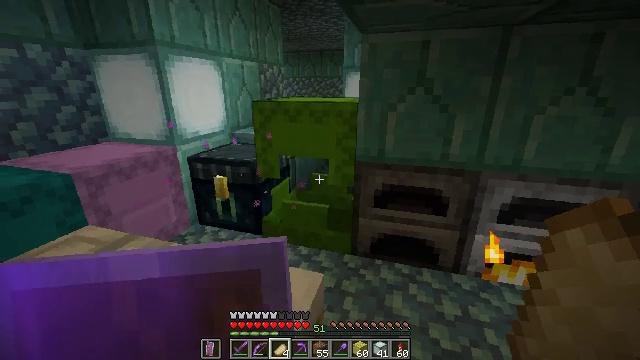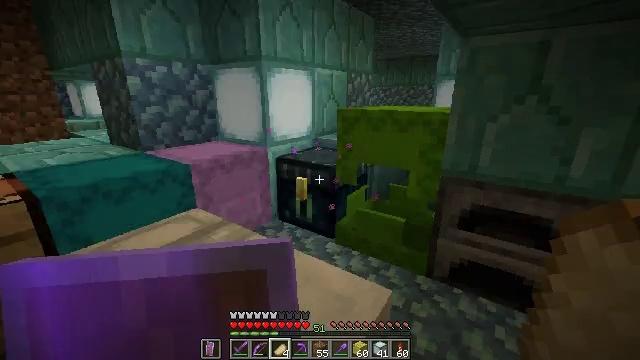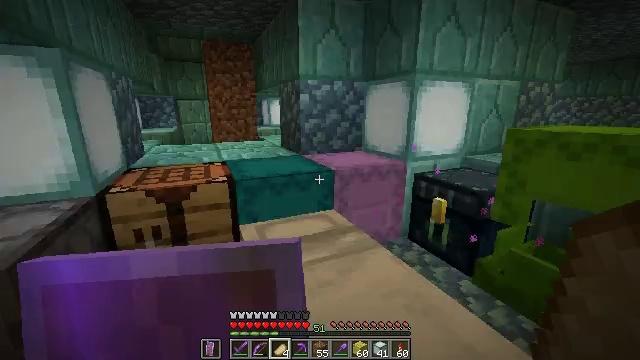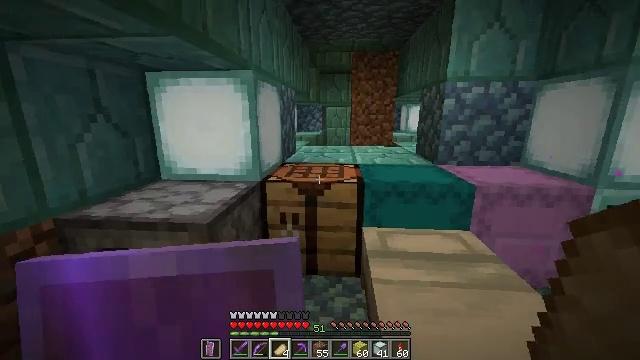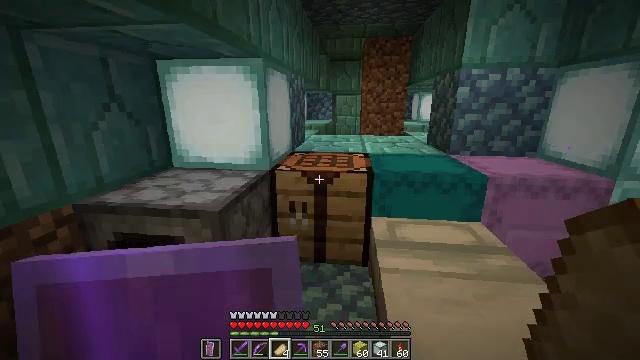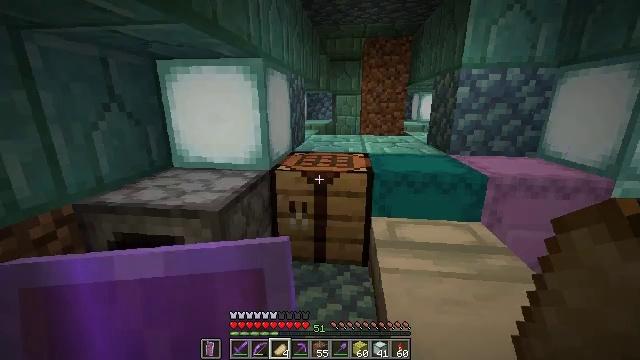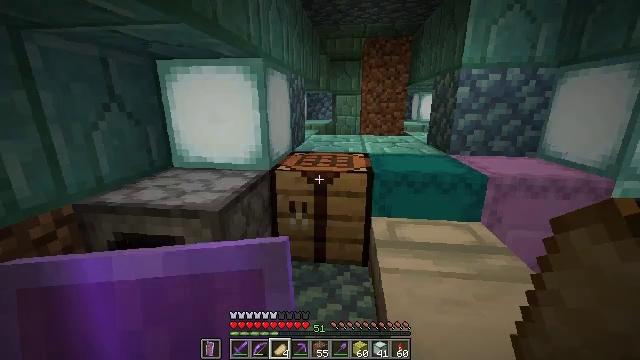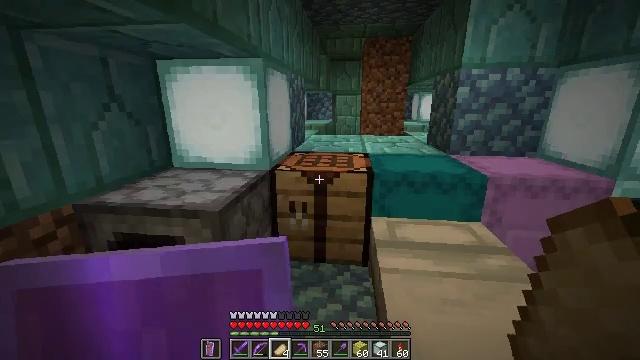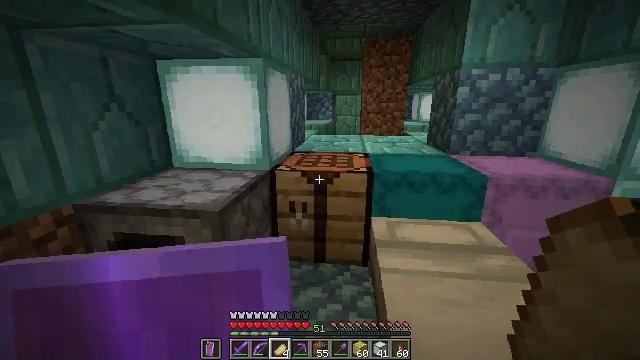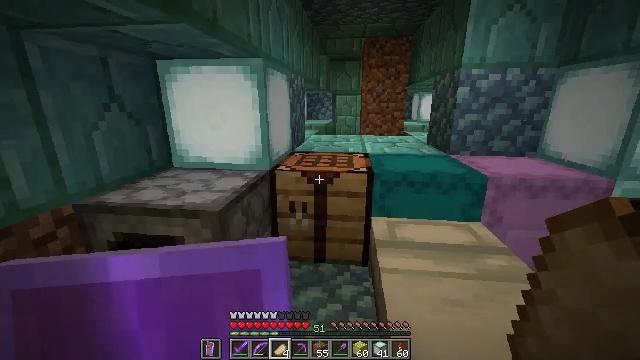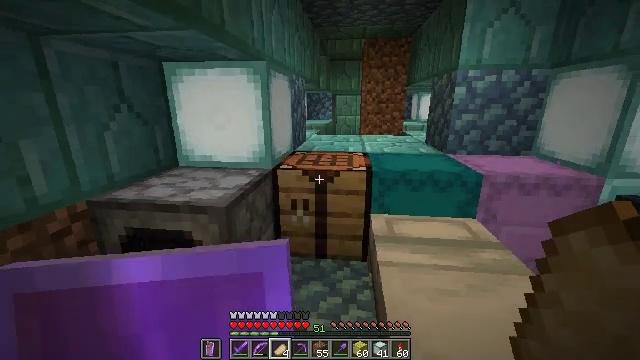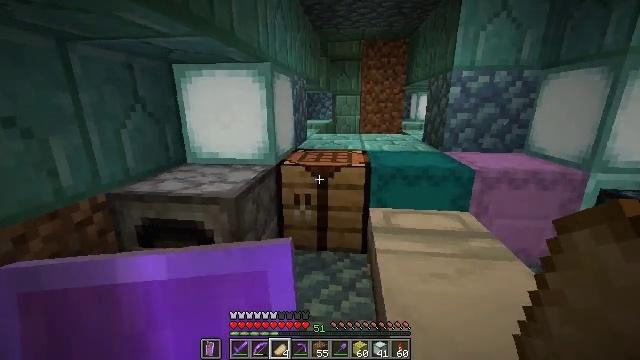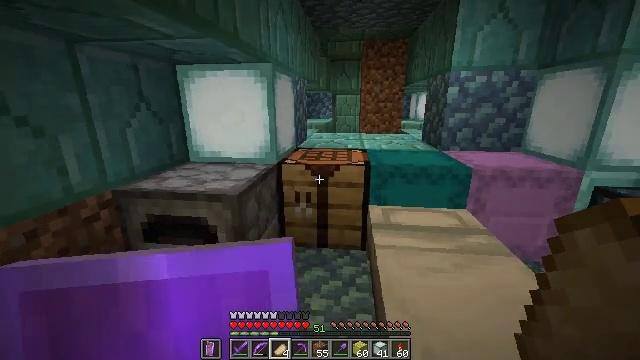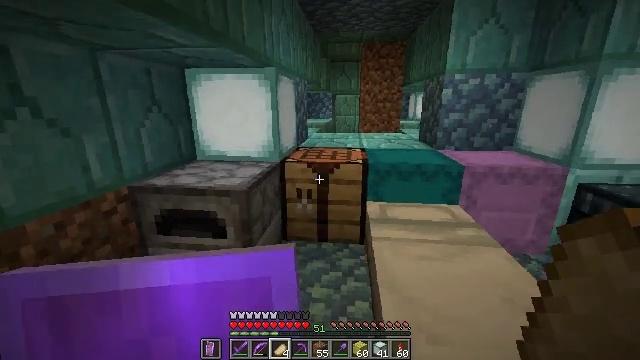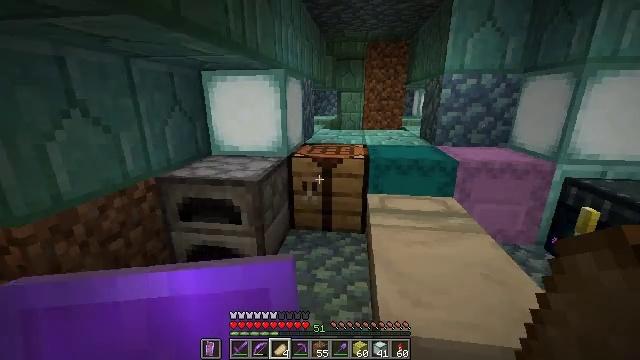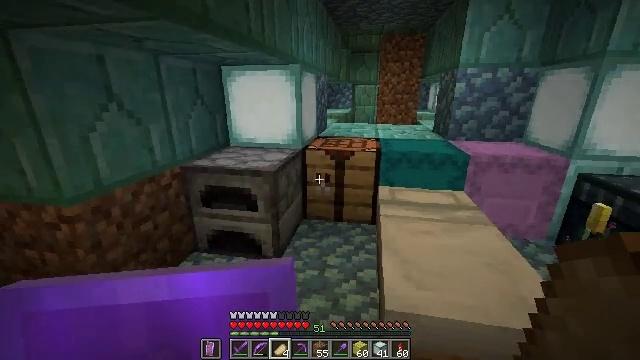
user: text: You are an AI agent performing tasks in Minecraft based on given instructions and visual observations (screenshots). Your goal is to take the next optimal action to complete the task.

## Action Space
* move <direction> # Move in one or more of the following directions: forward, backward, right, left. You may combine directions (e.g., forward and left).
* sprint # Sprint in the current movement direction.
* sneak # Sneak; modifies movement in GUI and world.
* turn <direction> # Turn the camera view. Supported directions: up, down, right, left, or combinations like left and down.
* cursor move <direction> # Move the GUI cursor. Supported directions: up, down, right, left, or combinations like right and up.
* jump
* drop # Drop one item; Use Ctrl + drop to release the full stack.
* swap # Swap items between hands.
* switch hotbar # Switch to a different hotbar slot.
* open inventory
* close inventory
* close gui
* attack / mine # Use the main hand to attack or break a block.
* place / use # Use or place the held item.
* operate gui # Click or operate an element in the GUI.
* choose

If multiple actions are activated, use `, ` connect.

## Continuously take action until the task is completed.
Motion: motion action
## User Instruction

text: craft item sponge
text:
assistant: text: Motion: turn left and up
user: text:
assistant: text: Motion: turn left and up
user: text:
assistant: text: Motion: turn left and up
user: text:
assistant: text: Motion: turn left and down
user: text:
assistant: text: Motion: no_op
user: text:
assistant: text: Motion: no_op
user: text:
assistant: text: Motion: no_op
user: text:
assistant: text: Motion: no_op
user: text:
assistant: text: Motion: no_op
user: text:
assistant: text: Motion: move back
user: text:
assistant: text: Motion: move back
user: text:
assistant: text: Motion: move back
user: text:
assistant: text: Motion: move back
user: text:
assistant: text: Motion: move back, turn left
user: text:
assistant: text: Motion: move back, turn left and down
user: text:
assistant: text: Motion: turn left
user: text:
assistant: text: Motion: no_op
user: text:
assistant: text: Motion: no_op
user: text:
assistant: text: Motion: no_op
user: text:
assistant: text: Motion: no_op
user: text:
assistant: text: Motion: no_op
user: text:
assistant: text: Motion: no_op
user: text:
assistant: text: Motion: turn left
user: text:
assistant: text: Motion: no_op
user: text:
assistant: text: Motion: turn left and down
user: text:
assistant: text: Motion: turn left and down
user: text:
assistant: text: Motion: turn left and down
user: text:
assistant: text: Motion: no_op
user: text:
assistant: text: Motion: no_op
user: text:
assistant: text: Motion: no_op